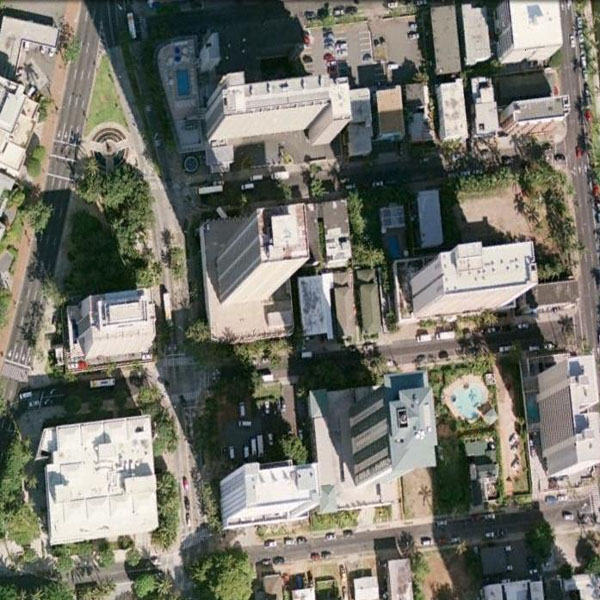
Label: Commercial